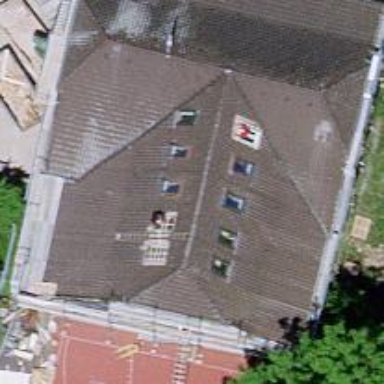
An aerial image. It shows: School building.